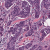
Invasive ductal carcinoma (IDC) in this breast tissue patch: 1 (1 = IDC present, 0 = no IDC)